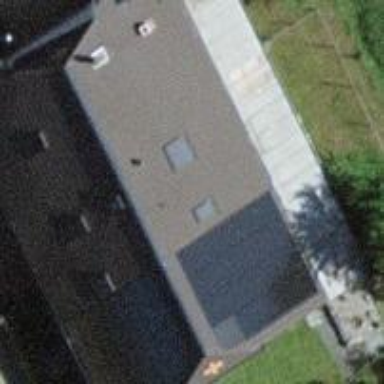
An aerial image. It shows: Farm building.